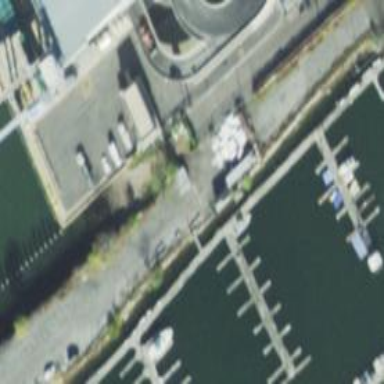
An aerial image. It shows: Man-made pier.